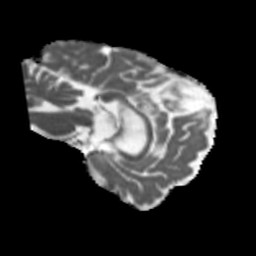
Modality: MD
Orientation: sagittal
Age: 63
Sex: female
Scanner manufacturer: siemens
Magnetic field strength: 3 T
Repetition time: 5.47 s
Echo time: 0.0854 s